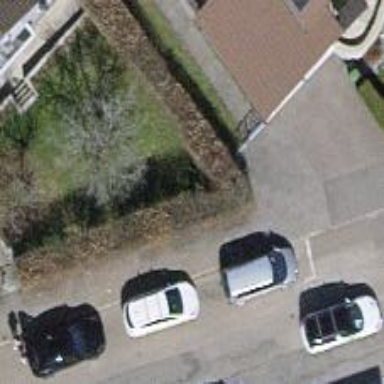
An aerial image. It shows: Residential garden.